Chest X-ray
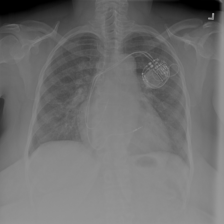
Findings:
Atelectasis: negative
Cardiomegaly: negative
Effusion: negative
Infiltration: negative
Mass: negative
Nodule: negative
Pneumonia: negative
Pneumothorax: negative
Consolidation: negative
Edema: negative
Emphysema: negative
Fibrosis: negative
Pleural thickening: negative
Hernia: negative